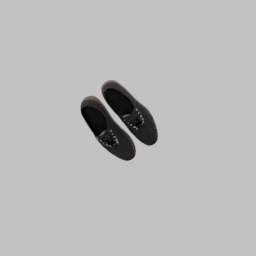
Label: people